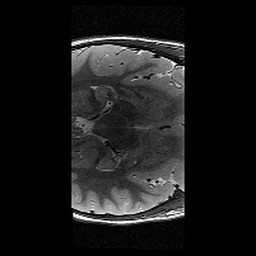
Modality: T2w
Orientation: axial
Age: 11
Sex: female
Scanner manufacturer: siemens
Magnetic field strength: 3 T
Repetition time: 9.23 s
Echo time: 0.067 s